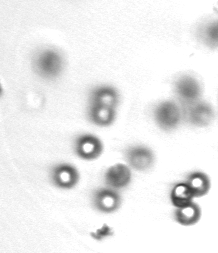
Label: Phaeocystis